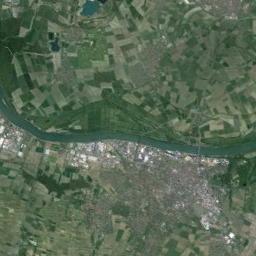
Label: river